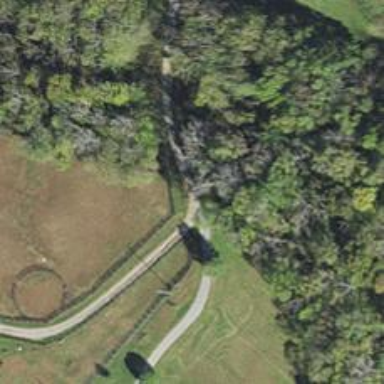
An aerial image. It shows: Driveway leading to service road.